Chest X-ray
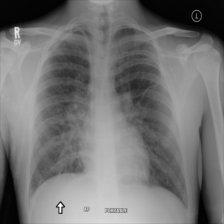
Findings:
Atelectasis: negative
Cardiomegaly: negative
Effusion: negative
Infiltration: positive
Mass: negative
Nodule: negative
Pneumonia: negative
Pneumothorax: negative
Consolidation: negative
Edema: negative
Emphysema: negative
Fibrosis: negative
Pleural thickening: negative
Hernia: negative